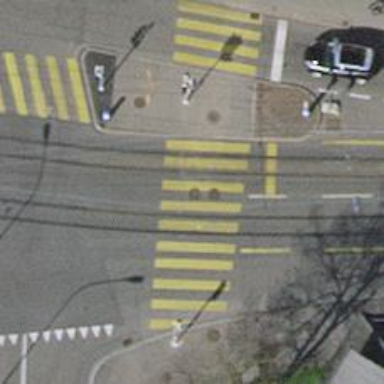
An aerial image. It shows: Footway with asphalt surface and zebra crossing with island.